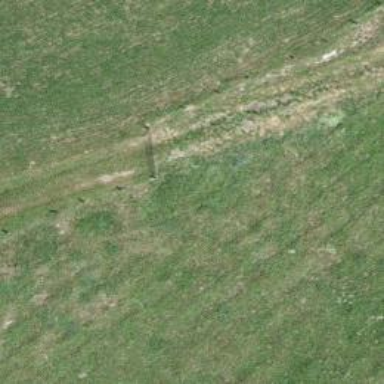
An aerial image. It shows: Path.